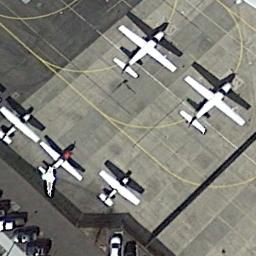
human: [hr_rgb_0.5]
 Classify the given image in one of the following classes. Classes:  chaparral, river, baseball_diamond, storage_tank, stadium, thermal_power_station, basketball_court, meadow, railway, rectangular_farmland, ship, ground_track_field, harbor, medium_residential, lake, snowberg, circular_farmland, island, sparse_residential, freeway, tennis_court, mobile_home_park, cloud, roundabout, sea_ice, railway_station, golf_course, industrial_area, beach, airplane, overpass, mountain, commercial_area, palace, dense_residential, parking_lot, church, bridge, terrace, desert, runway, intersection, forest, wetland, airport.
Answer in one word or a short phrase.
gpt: airplane